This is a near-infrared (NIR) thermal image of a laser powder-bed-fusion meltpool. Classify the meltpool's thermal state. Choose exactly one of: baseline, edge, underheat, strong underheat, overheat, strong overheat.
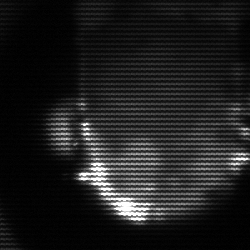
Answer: baseline